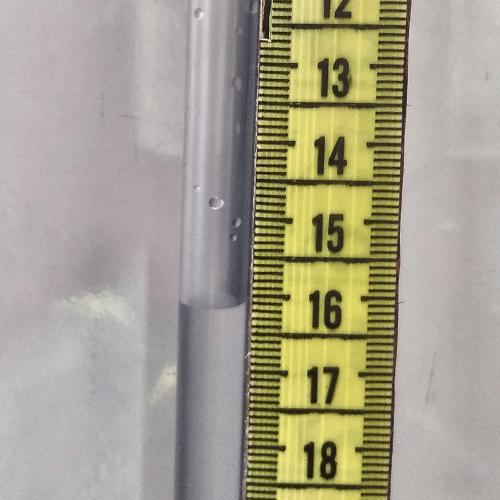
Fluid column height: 16.1 cm